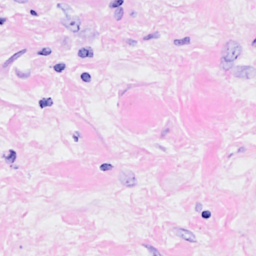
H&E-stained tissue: Breast